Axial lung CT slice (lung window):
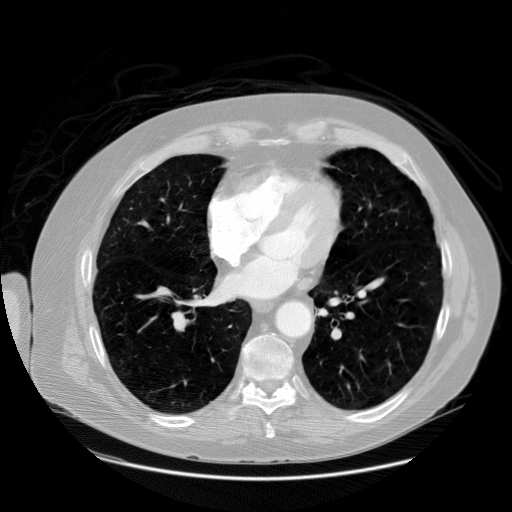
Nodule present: no